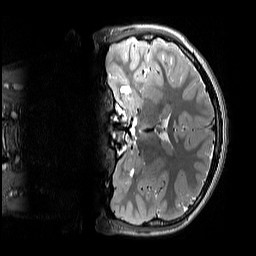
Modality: T2w
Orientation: coronal
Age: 13
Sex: male
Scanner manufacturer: siemens
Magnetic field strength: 3 T
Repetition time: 3.2 s
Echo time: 0.408 s